Interaction volume radius: 5 \u00c5
Interaction volume height: 15 \u00c5
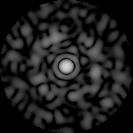
Disorder parameter: 0.8451